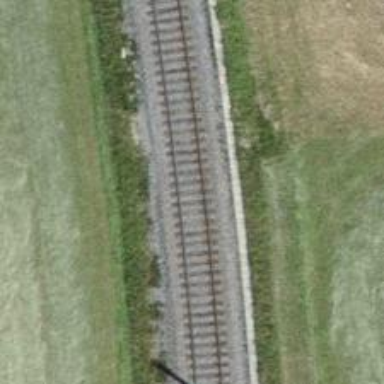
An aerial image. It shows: Single-track electrified railway with contact line.